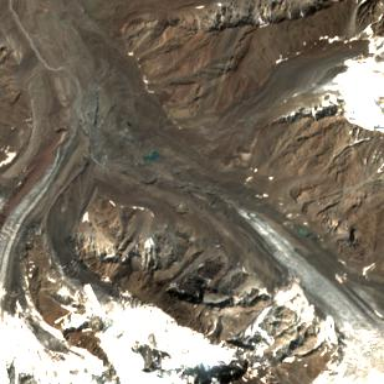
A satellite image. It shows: Stunning view of glacier.